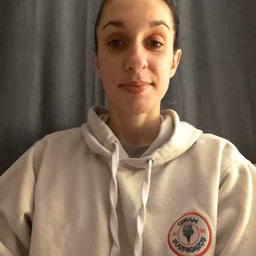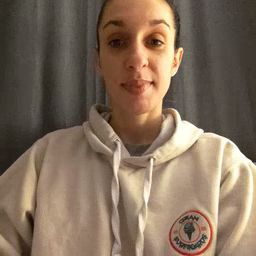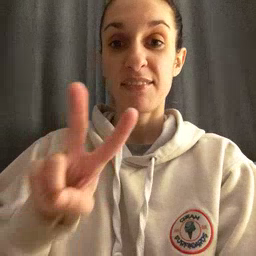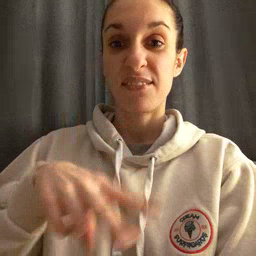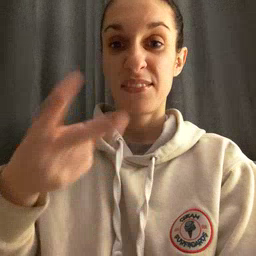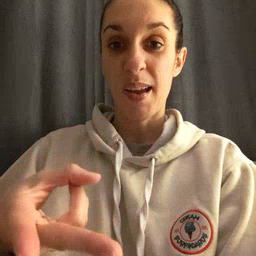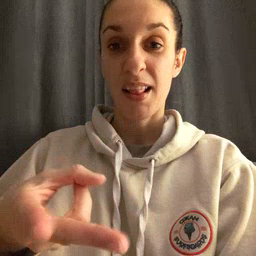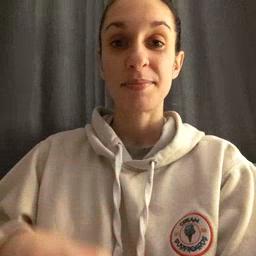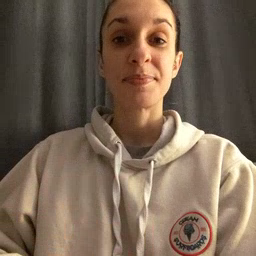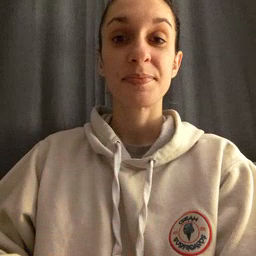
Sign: fall